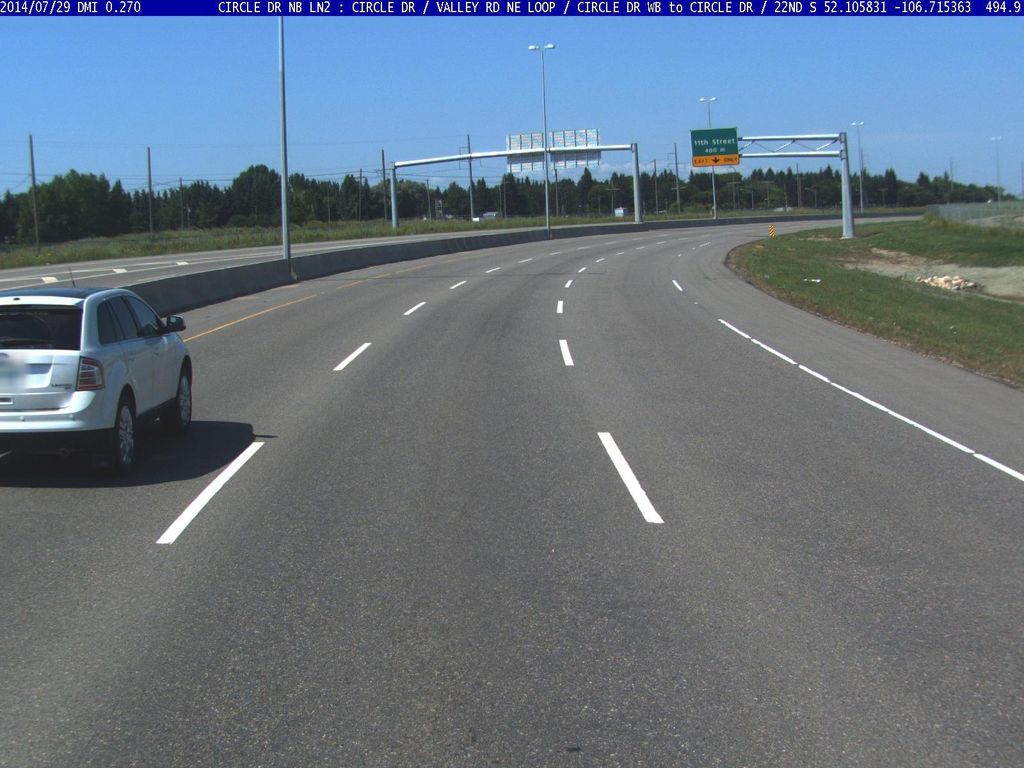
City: saskatoon